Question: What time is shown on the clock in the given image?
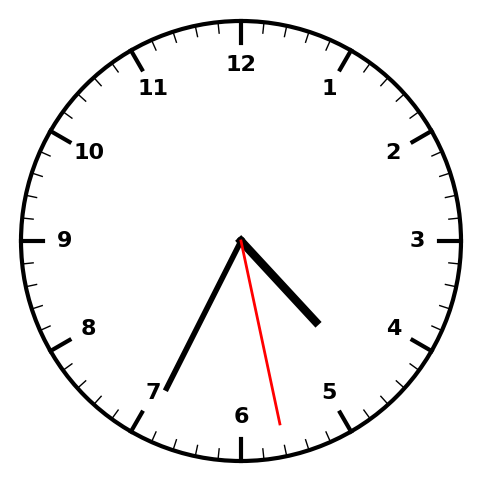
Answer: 04:34:28